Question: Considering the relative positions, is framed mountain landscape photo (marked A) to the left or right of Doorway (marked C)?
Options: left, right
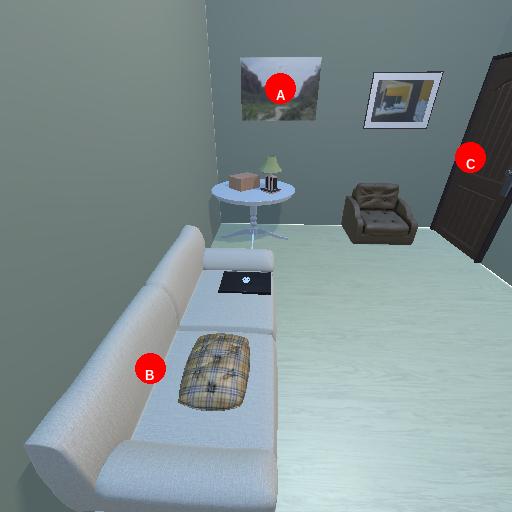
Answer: left